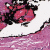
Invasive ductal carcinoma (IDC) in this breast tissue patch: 0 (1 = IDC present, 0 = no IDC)